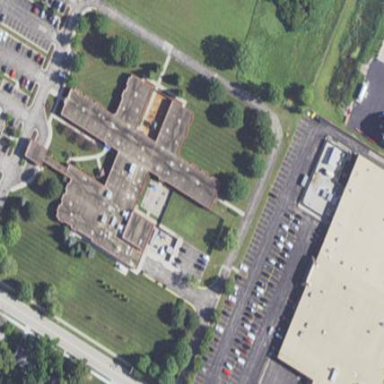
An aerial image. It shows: Clinic building providing healthcare services.